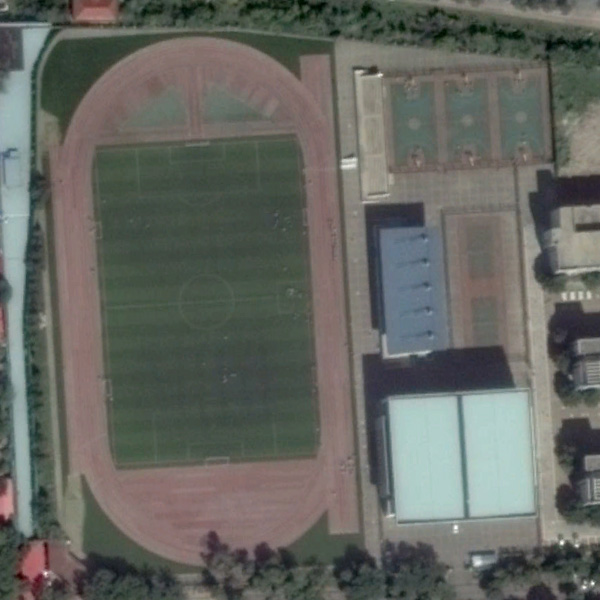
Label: Playground